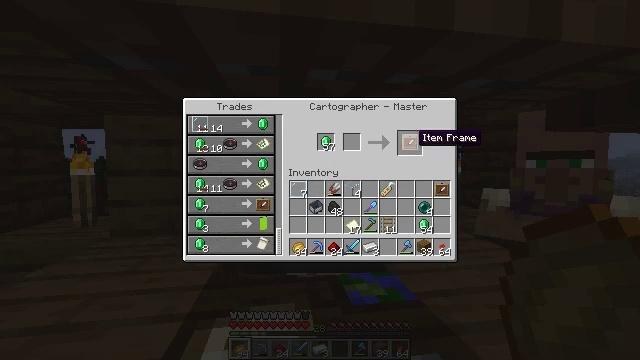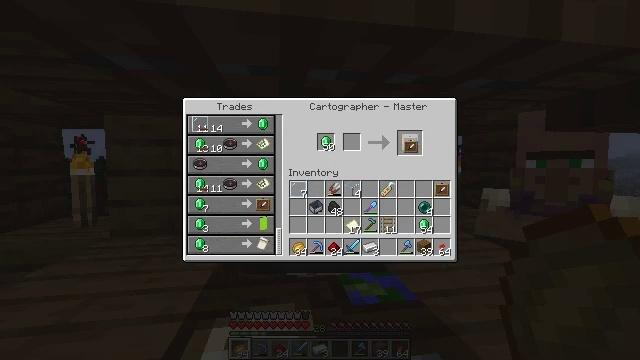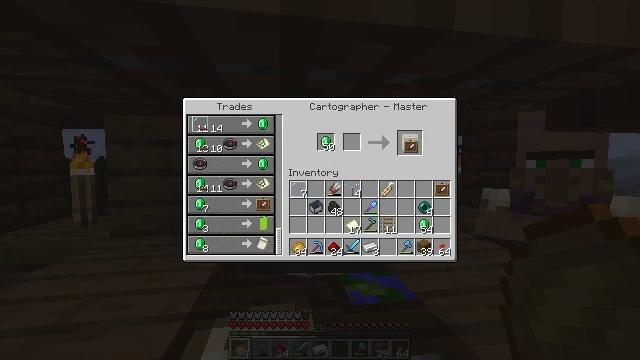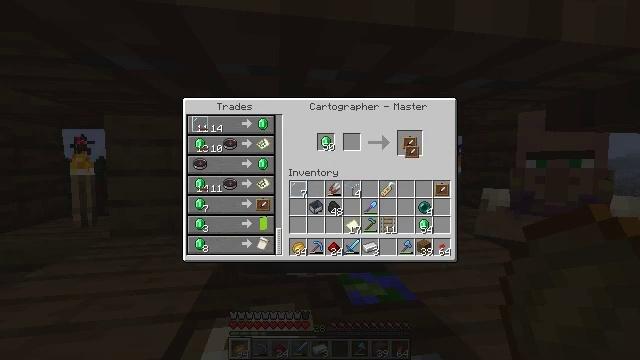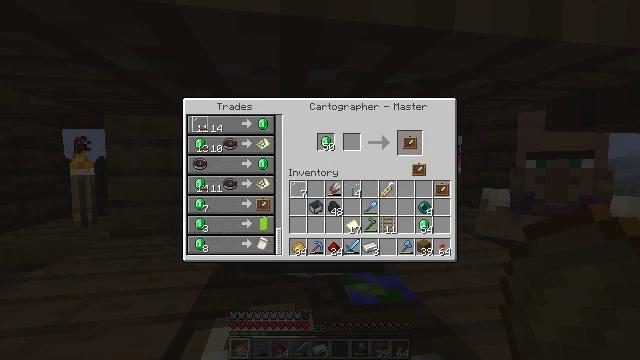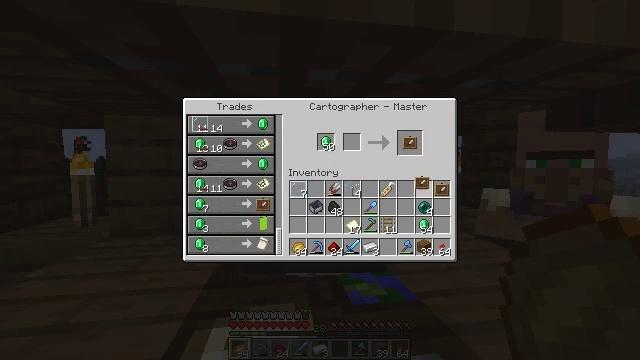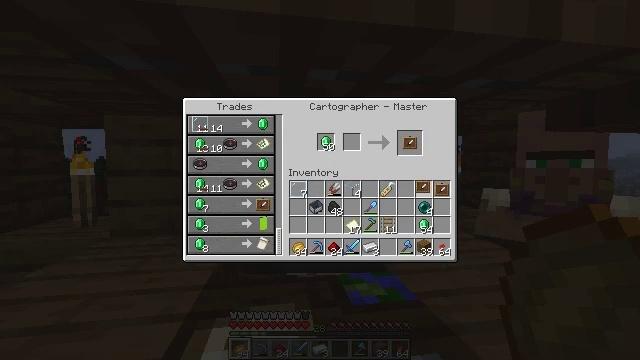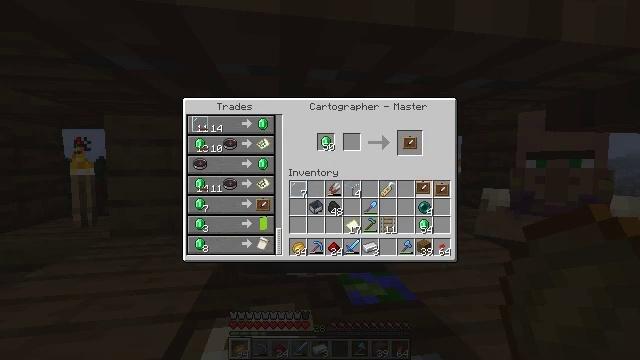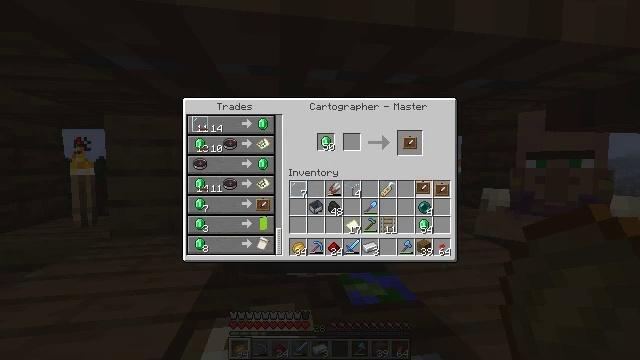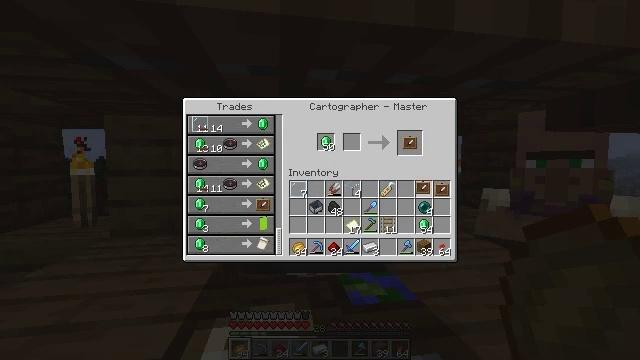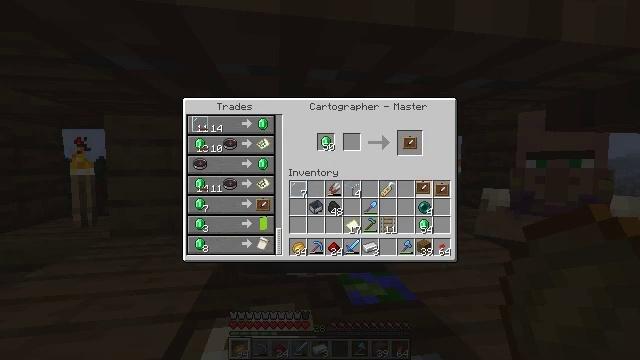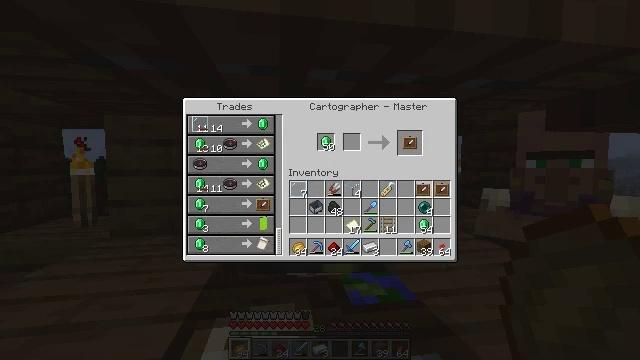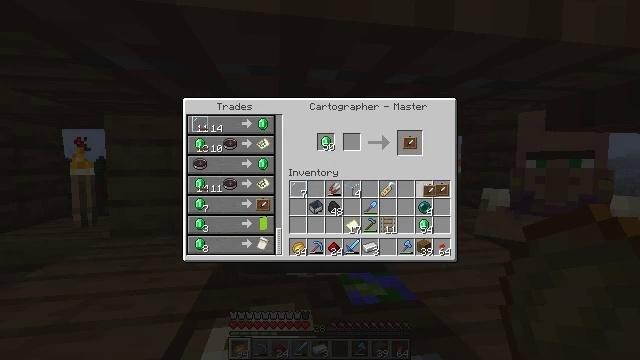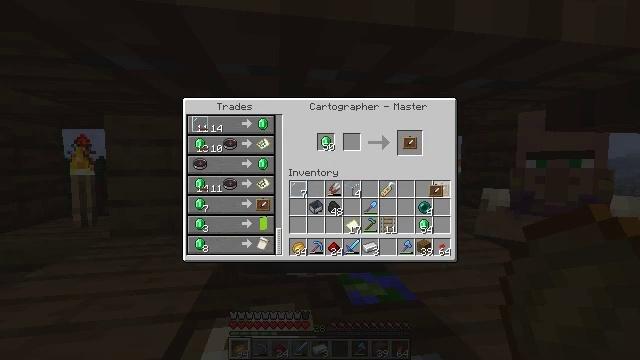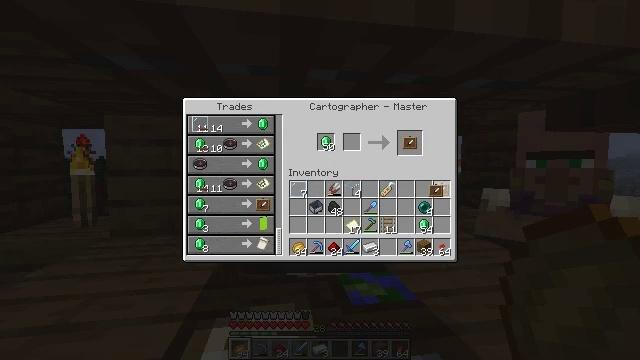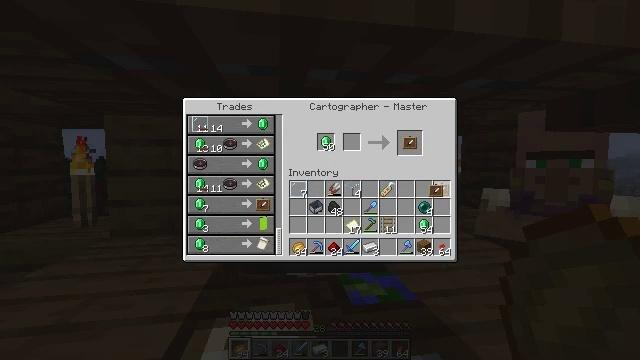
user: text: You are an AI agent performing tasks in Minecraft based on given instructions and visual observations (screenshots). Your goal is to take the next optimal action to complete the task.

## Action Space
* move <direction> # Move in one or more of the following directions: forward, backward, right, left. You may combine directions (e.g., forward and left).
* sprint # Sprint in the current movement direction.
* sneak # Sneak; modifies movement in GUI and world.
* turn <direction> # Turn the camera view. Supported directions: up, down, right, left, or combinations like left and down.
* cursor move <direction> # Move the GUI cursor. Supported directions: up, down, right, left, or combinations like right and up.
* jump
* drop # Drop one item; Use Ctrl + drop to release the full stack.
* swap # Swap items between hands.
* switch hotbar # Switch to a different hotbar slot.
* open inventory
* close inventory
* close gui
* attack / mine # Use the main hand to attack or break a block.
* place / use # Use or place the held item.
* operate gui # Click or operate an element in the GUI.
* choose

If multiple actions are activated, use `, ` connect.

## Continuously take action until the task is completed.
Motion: motion action
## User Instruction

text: Use materials in the crafting table to make an item frame.
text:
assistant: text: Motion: operate gui
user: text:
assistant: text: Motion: operate gui
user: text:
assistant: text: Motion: operate gui
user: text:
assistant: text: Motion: cursor move right and down
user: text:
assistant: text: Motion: cursor move down
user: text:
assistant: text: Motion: no_op
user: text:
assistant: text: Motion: no_op
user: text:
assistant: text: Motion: no_op
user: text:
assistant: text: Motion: no_op
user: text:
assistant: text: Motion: no_op
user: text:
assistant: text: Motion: no_op
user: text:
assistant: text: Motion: cursor move right
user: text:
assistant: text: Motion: no_op
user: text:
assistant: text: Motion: no_op
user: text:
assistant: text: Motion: no_op
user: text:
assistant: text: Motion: operate gui
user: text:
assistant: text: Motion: operate gui
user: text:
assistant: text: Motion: operate gui
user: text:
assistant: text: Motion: operate gui
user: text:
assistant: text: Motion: no_op
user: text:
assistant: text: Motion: no_op
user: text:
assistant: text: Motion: no_op
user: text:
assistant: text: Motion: no_op
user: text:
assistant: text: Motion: no_op
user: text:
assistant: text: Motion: no_op
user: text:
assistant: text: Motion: no_op
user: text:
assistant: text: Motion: no_op
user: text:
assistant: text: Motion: no_op
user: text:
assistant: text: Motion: no_op
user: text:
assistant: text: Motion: no_op